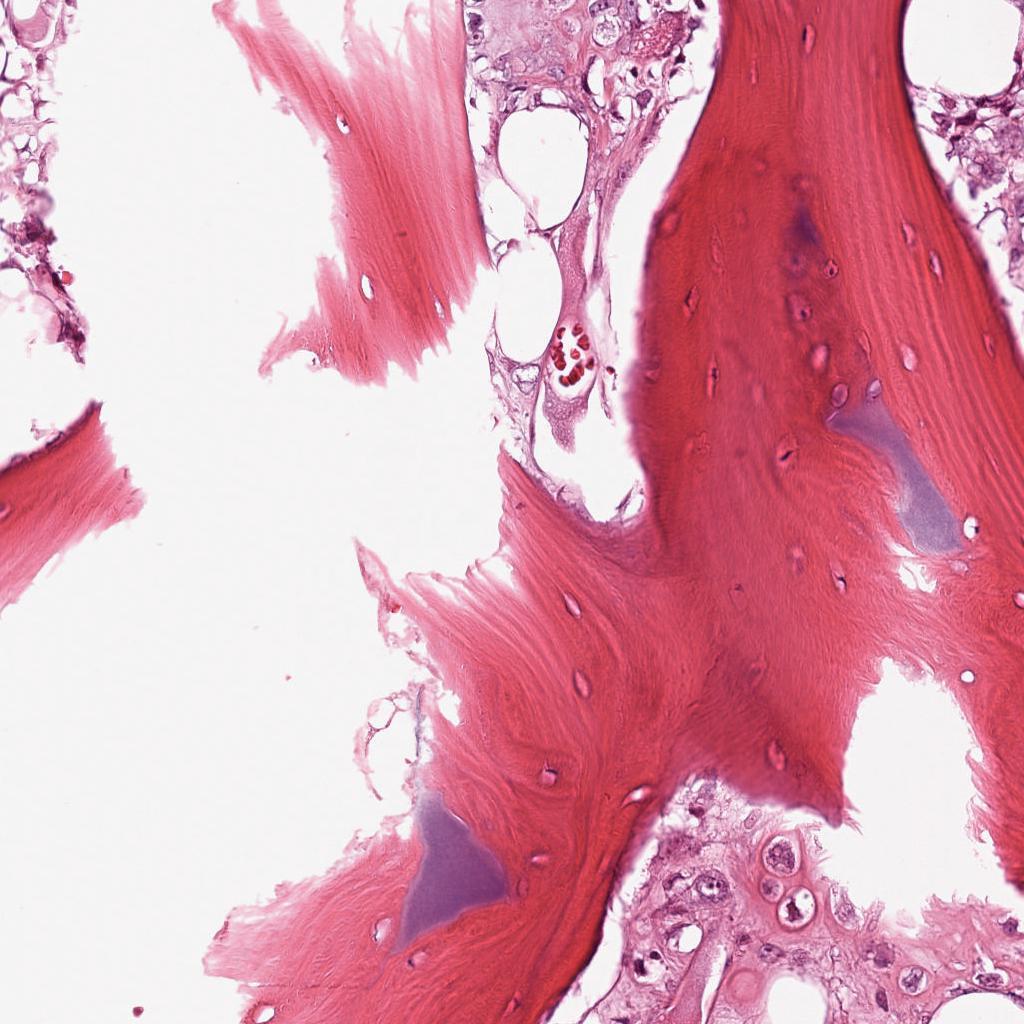
Label: Viable